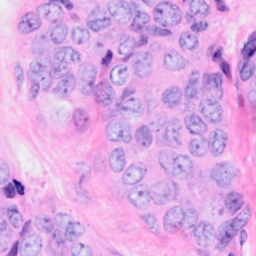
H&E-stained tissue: Breast